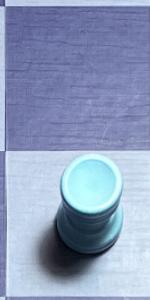
Label: Rook_White